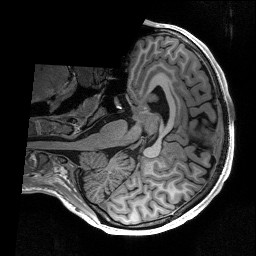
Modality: T1w
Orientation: axial